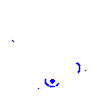
Particle: electron